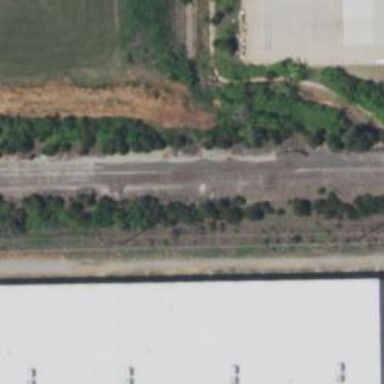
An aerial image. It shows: Railway siding for service.